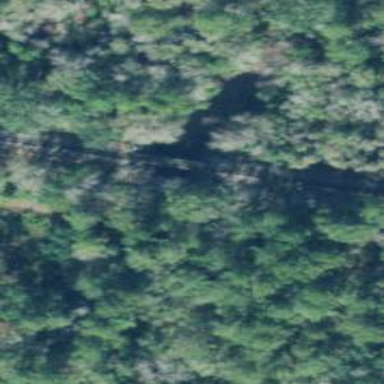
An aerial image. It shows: Railway bridge marked by milepost AN.